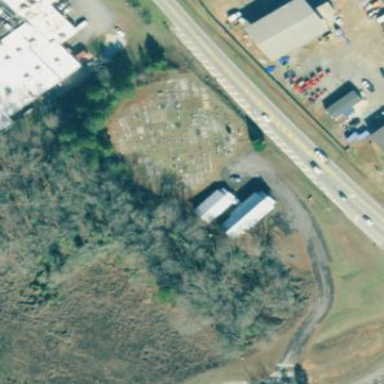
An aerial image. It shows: Cemetery.